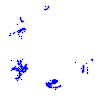
Particle: proton